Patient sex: F
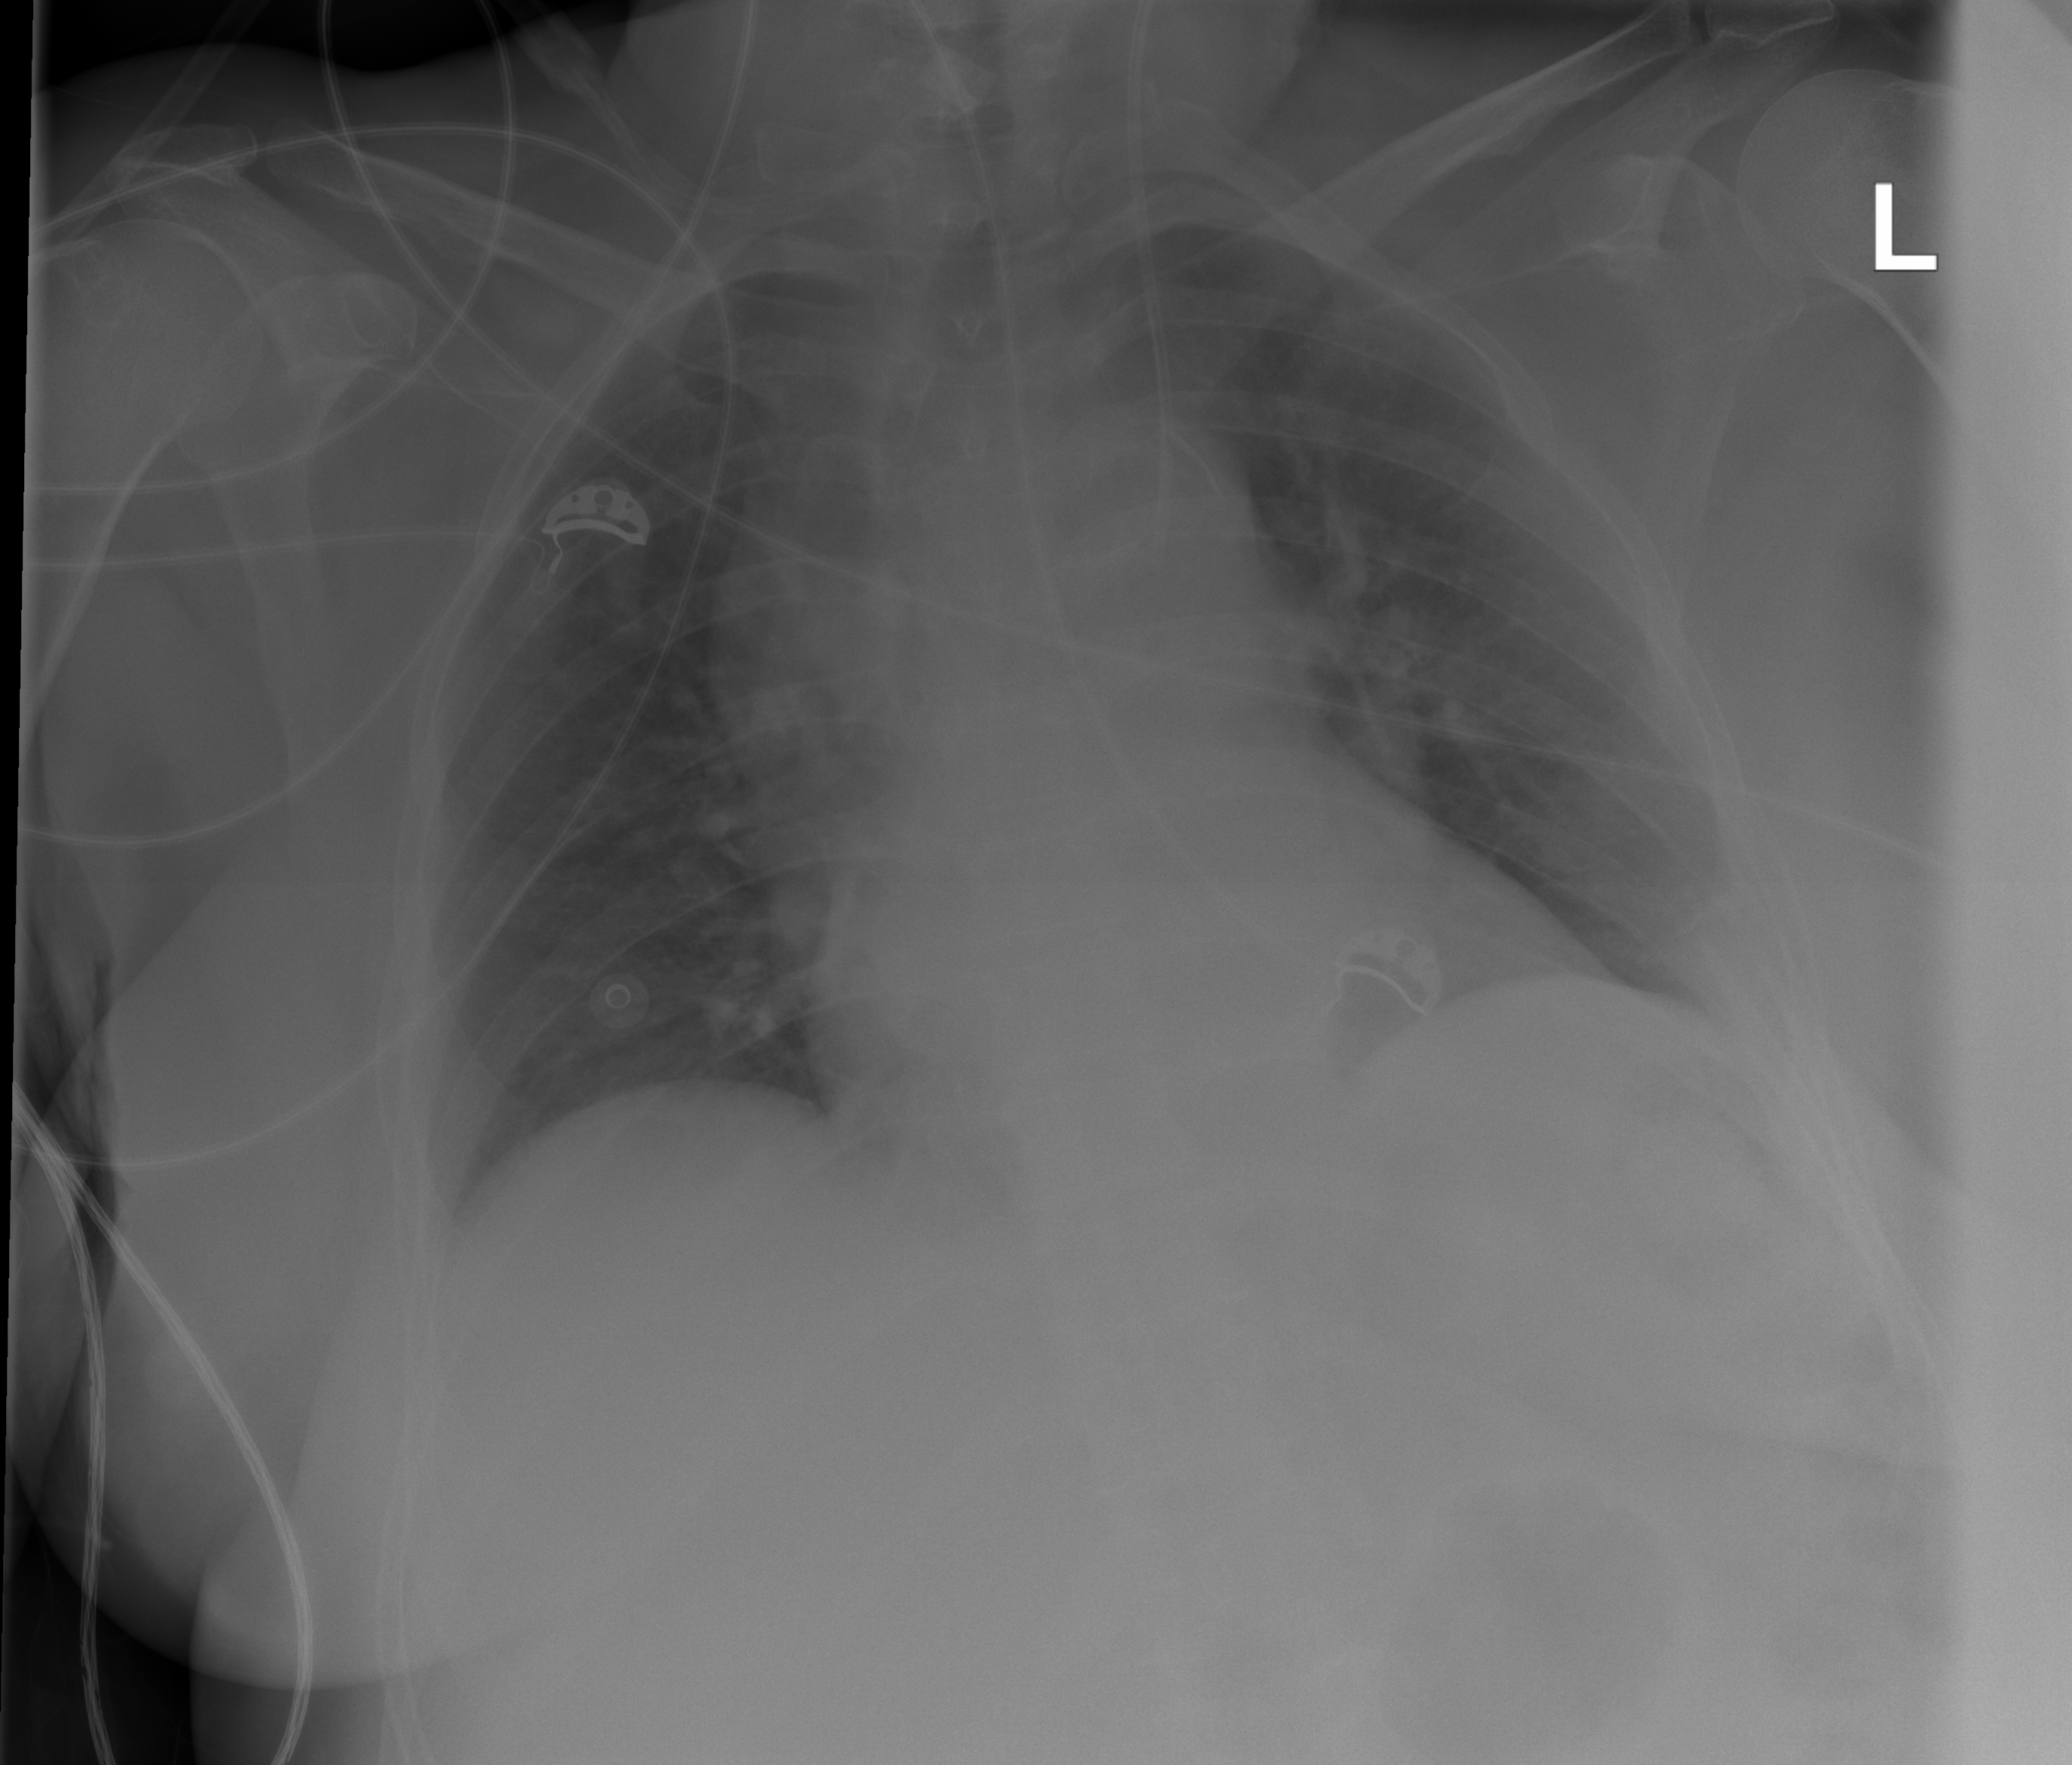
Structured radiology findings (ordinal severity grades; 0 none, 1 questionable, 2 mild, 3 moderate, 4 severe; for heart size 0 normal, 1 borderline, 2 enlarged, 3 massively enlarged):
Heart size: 2
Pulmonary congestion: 2
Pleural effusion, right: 0
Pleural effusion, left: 0
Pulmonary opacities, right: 0
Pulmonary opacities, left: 0
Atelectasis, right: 0
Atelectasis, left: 0